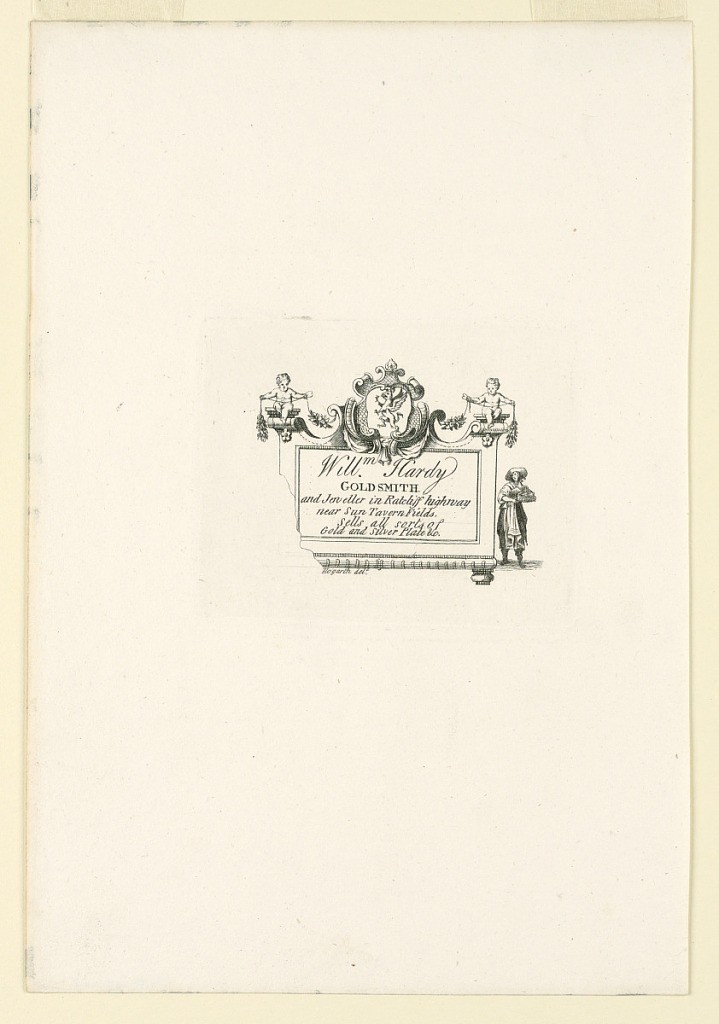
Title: William Hardy's Shop Card
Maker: Samuel Ireland, English, ca. 1744–1800
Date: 1794
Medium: Etching on paper
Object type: Print
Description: A marble slab with damaged lower left corner bears and inscription. The upper part of slab is decorated with a coat-of-arms, flanked by two puttis. At right, a standing girl.